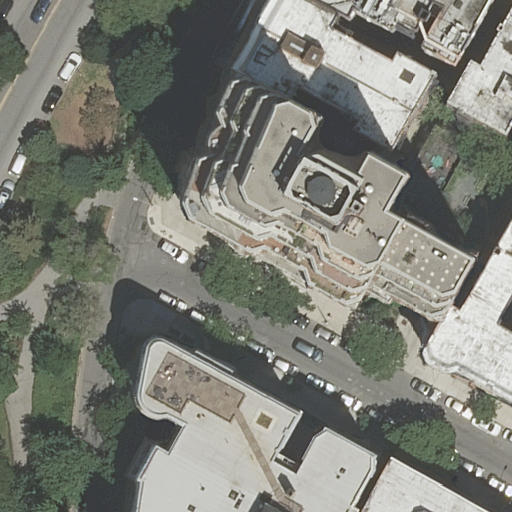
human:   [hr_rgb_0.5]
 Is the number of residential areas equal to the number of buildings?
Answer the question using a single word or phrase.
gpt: no

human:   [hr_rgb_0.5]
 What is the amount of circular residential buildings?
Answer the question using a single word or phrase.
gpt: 0

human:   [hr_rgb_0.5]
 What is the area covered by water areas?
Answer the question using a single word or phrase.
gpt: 0m2

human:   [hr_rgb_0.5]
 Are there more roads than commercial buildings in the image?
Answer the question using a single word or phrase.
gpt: yes

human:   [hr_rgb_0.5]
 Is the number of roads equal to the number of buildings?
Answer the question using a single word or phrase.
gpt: no

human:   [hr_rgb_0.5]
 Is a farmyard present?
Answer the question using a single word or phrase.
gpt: no

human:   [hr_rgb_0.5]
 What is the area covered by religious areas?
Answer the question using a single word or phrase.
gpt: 0m2

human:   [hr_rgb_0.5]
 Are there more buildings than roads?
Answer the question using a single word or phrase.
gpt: yes

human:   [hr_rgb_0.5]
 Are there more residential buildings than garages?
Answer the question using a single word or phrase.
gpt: yes

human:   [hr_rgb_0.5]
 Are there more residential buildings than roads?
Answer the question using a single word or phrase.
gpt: yes

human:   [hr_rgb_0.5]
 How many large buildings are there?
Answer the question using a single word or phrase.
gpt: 3

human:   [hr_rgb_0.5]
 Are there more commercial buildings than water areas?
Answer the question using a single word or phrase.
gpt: no

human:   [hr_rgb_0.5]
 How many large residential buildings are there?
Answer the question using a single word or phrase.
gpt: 3

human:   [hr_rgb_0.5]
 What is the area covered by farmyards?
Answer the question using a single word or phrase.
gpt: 0m2

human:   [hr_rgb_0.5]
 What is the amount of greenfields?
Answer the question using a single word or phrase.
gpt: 0

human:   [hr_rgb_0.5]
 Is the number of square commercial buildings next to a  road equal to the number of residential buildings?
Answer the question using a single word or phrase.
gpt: no

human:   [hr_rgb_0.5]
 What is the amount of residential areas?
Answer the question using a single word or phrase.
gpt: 0

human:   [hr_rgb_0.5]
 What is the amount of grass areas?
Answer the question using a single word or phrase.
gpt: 0

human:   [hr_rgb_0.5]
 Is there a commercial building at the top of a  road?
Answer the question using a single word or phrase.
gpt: no

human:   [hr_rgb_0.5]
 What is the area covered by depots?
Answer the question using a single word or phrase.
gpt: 0m2

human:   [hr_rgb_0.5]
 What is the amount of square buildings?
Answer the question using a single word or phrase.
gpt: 0

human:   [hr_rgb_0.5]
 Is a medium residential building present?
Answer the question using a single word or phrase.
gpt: yes

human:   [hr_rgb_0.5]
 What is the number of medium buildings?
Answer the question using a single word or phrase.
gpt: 4

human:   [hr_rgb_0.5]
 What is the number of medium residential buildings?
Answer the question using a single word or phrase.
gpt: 4

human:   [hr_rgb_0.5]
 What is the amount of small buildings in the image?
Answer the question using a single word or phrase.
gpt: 0

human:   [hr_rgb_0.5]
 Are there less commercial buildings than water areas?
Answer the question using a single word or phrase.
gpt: no

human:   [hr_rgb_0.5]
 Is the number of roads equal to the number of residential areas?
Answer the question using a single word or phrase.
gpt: no

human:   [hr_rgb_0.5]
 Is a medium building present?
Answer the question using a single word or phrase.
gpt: yes

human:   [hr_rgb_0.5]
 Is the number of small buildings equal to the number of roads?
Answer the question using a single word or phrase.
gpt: no

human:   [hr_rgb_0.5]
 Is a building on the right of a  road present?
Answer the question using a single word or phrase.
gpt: yes

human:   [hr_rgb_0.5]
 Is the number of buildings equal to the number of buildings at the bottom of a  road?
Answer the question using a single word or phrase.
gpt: no

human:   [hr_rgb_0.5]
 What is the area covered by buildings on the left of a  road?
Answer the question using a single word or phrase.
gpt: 0m2

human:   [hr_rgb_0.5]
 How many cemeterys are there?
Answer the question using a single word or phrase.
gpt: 0

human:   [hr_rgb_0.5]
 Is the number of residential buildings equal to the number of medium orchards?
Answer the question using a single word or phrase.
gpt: no

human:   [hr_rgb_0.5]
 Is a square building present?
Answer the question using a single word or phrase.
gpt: no

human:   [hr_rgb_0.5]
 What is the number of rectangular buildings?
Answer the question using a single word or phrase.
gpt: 2